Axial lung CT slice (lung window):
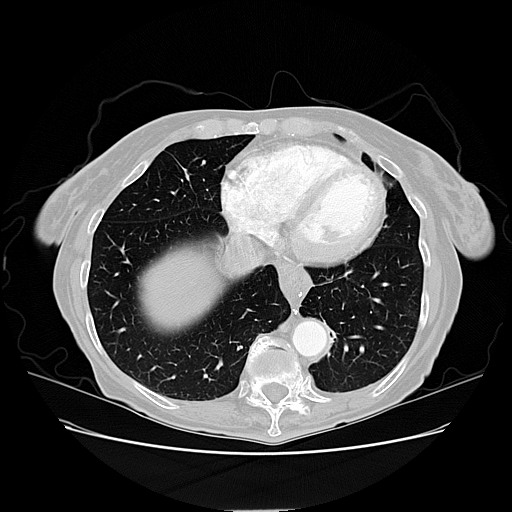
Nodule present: no